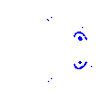
Particle: kaon